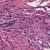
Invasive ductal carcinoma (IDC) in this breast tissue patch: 1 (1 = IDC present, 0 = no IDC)